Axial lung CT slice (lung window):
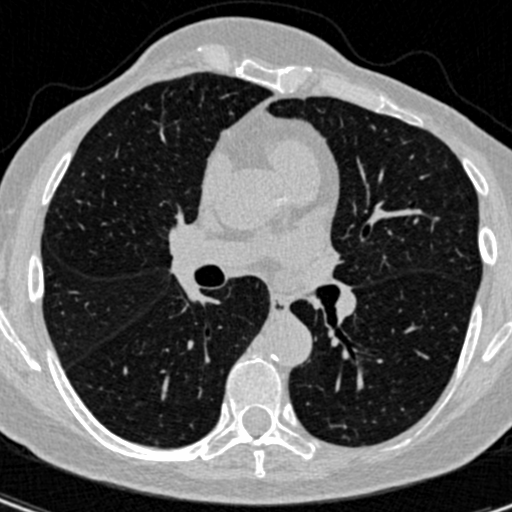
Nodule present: no